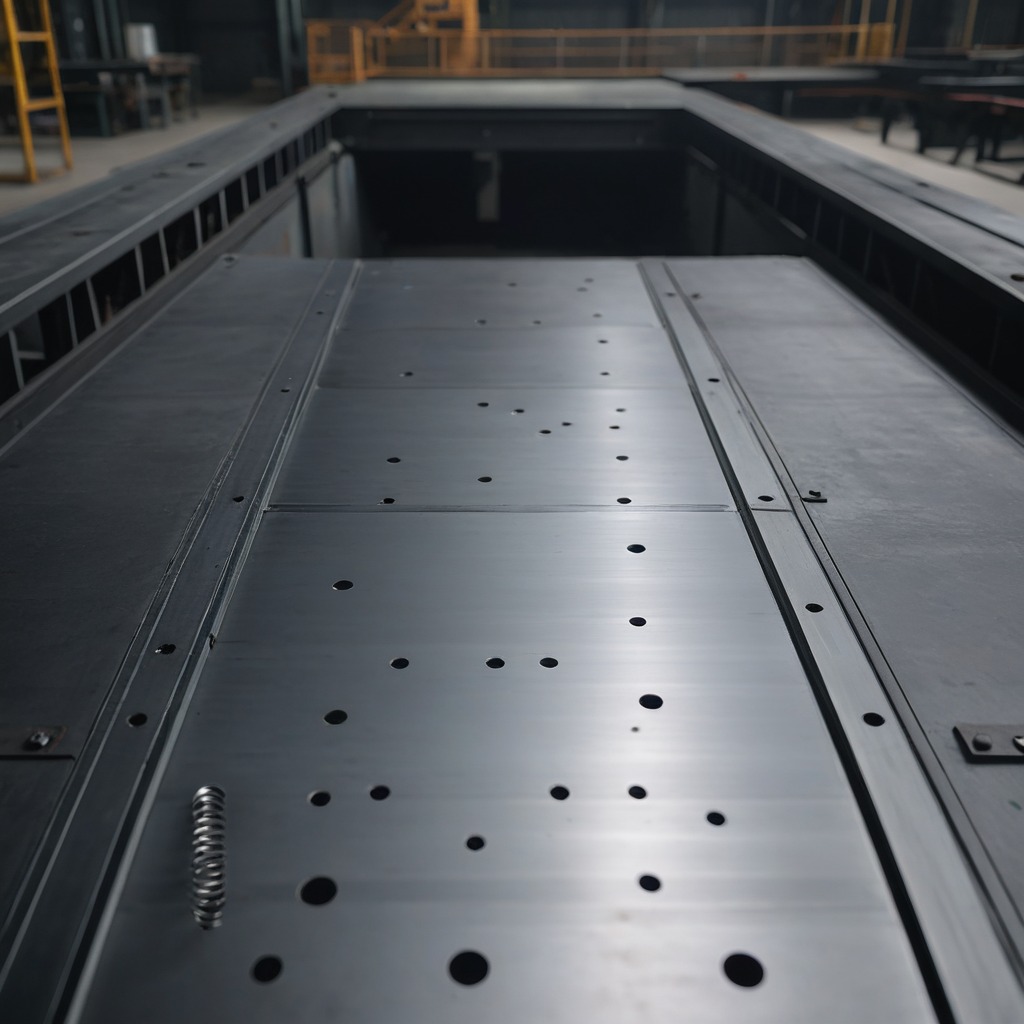
A coiled metal spring is lying on the cold steel table in a mining workshop.